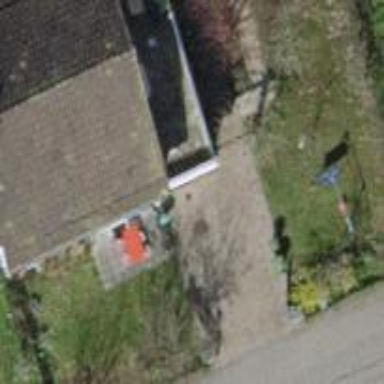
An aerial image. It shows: Semidetached house.